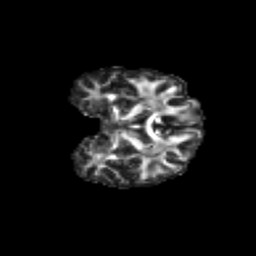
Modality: FA
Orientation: coronal
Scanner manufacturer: siemens
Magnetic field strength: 3 T
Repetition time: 9.2 s
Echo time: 0.084 s